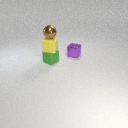
small green rubber cube below small brown metal sphere